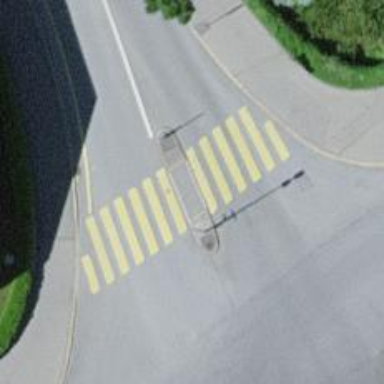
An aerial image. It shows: Footway with asphalt surface and crossing.